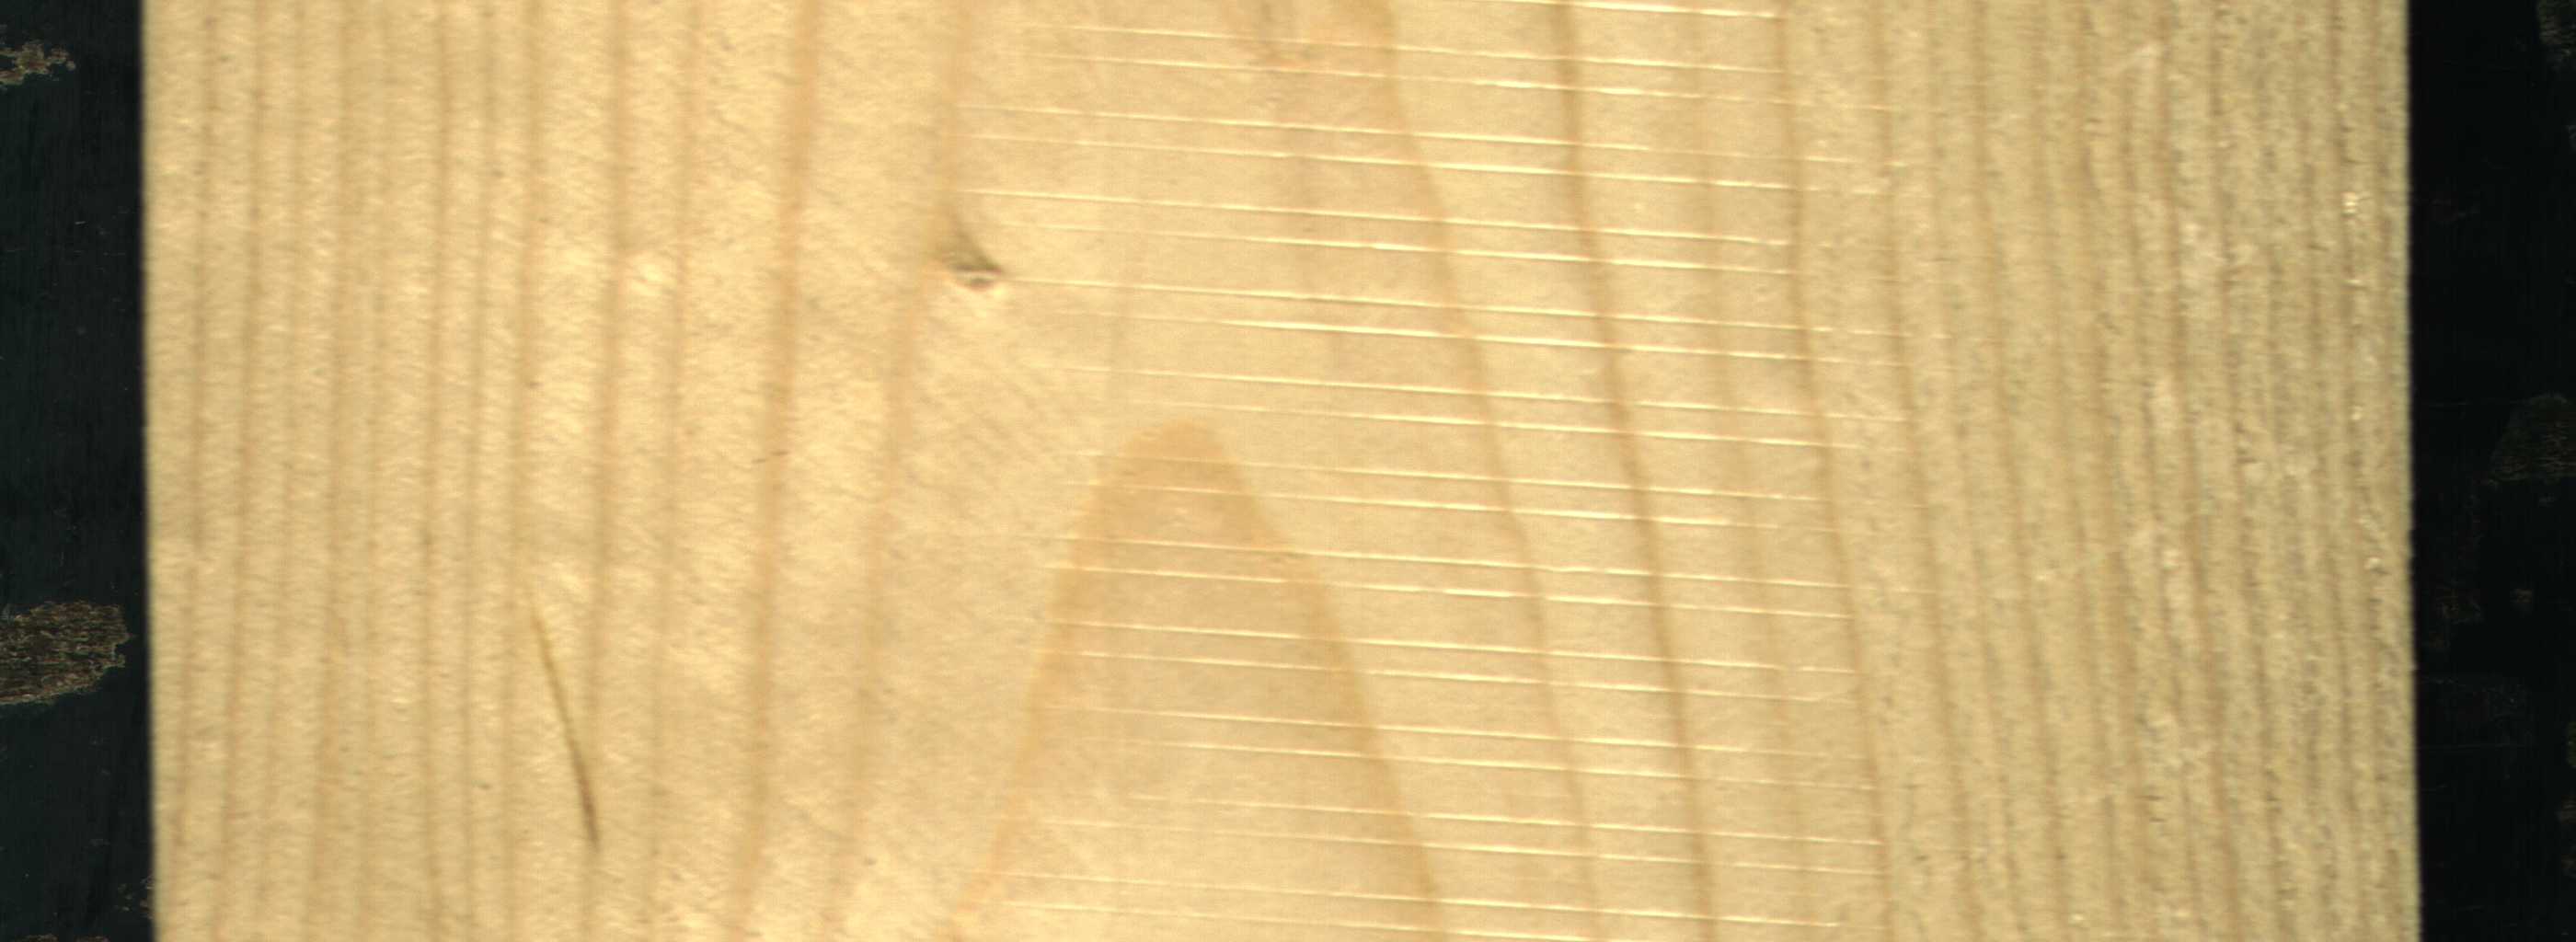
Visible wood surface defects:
resin